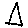
Label: triangle